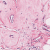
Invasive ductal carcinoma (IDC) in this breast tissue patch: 0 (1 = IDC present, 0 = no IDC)